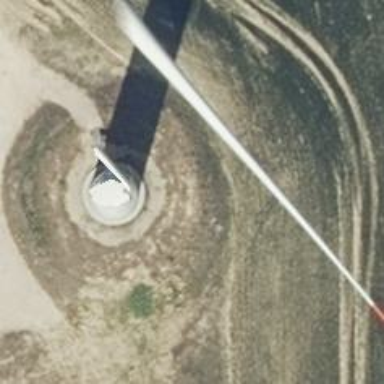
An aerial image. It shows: Wind generator of the horizontal axis type made by Vestas.